Question: I want to create scrollpane like on this picture:

With arrows on component sides and with no scrollbar visible. Only horizontal scrolling is needed. Can It be done with JScrollPane?
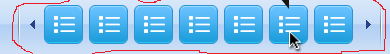
Answer: You can make you own component by using a scrollpane and by creating your own buttons that will use the Actions of the scrollbar:
'''
import java.awt.*;
import javax.swing.*;
import javax.swing.plaf.basic.*;
public class ScrollPaneSSCCE extends JPanel
{
public ScrollPaneSSCCE()
{
setLayout( new BorderLayout() );
JTextArea textArea = new JTextArea(1, 80);
textArea.setText("Hopefully this will answer your question");
JScrollPane scrollPane = new JScrollPane( textArea );
scrollPane.setHorizontalScrollBarPolicy(ScrollPaneConstants.HORIZONTAL_SCROLLBAR_NEVER);
add(scrollPane);
JScrollBar horizontal = scrollPane.getHorizontalScrollBar();
BasicArrowButton west = new BasicArrowButton(BasicArrowButton.WEST);
west.setAction( new ActionMapAction("", horizontal, "negativeUnitIncrement") );
add(west, BorderLayout.WEST);
BasicArrowButton east = new BasicArrowButton(BasicArrowButton.EAST);
east.setAction( new ActionMapAction("", horizontal, "positiveUnitIncrement") );
add(east, BorderLayout.EAST);
}
private static void createAndShowUI()
{
JFrame frame = new JFrame("ScrollPaneSSCCE");
frame.setDefaultCloseOperation(JFrame.EXIT_ON_CLOSE);
frame.add(new ScrollPaneSSCCE(), BorderLayout.NORTH);
frame.setSize(100, 100);
frame.setLocationByPlatform( true );
frame.setVisible( true );
}
public static void main(String[] args)
{
EventQueue.invokeLater(new Runnable()
{
public void run()
{
createAndShowUI();
}
});
}
}
'''
You will also need to use the <URL> class.